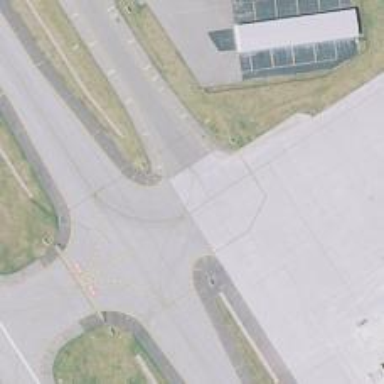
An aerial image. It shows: View of taxiway at the airport.